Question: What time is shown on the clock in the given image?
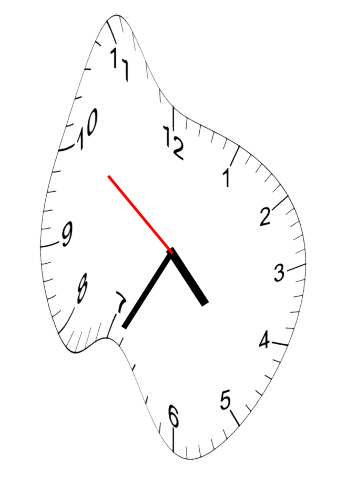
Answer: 04:34:51